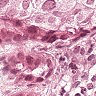
Metastatic tissue present: yes